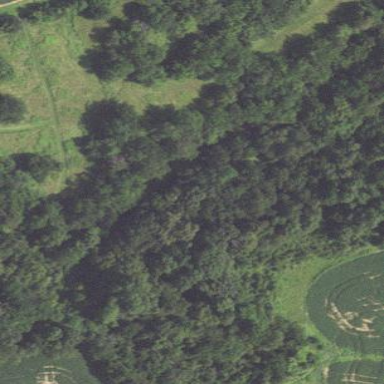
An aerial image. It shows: Serene woodland landscape.